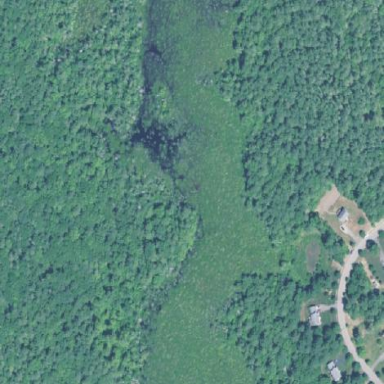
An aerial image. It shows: Marsh wetland.